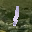
Label: 1